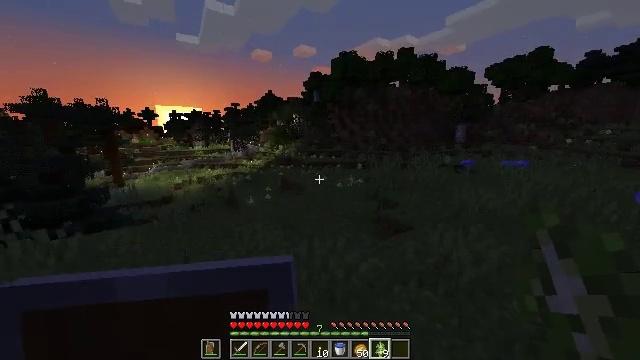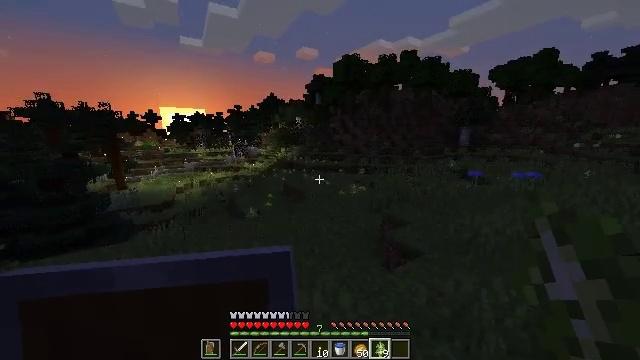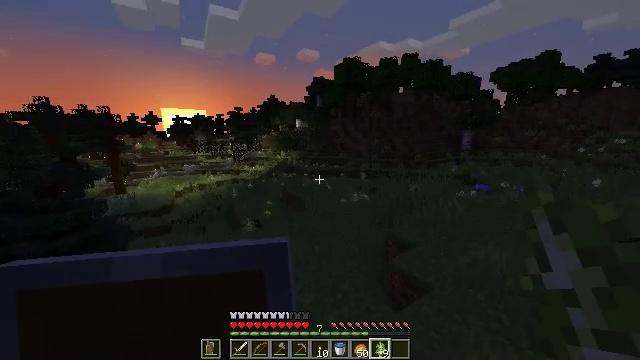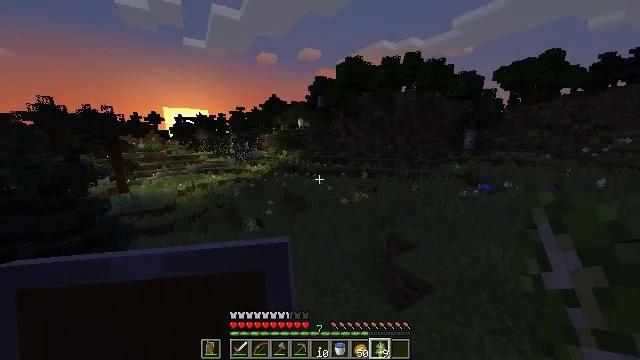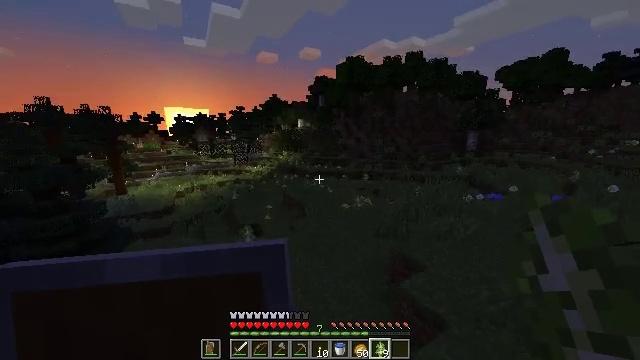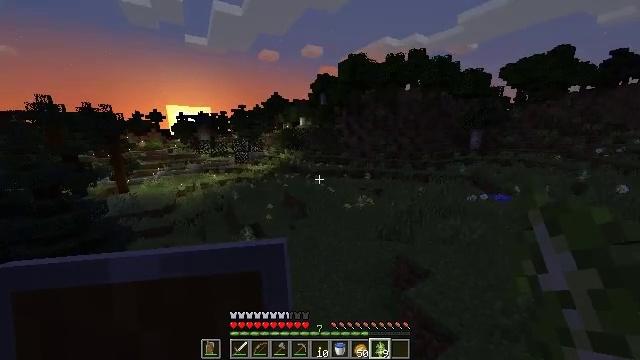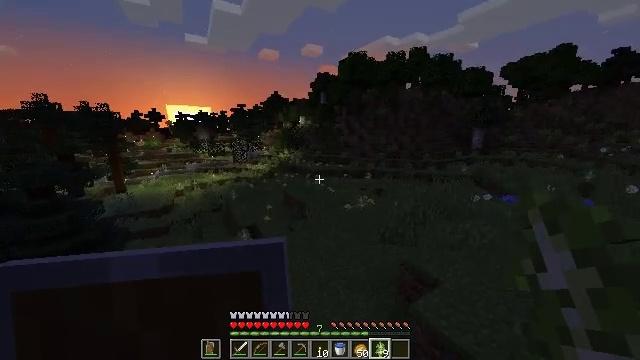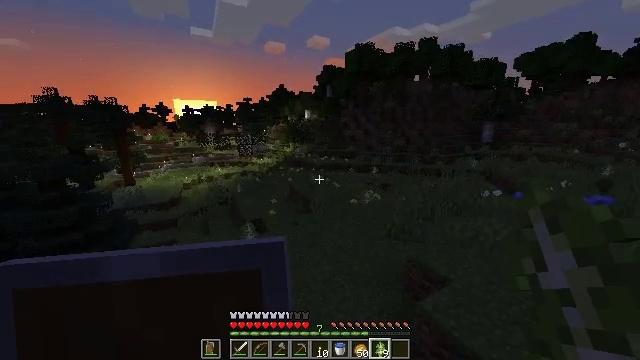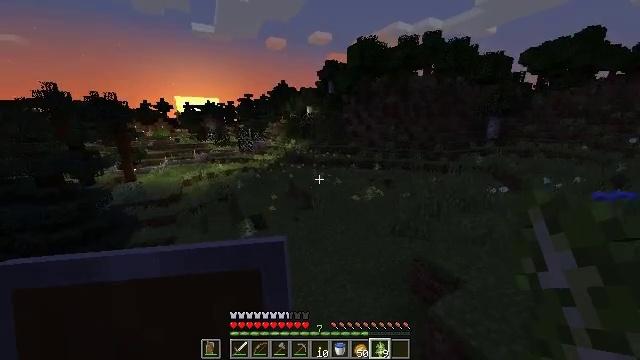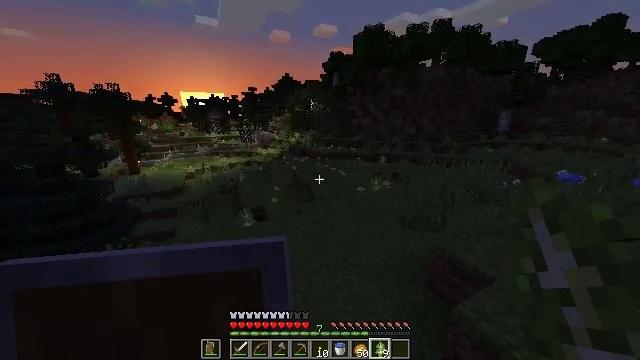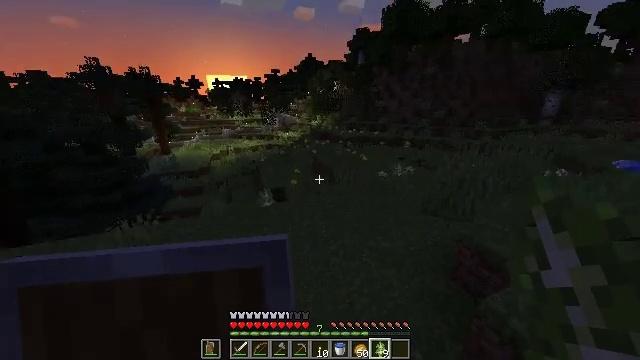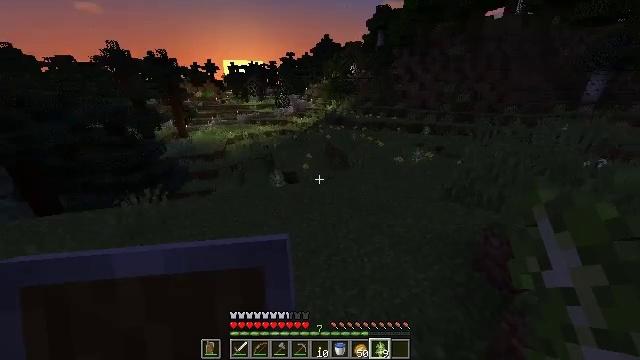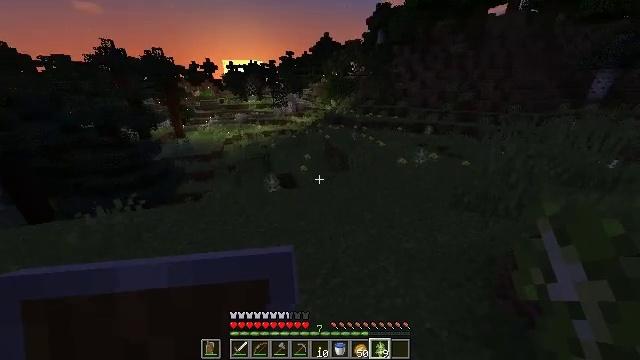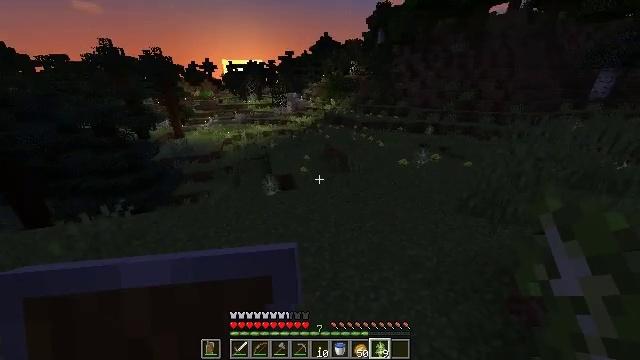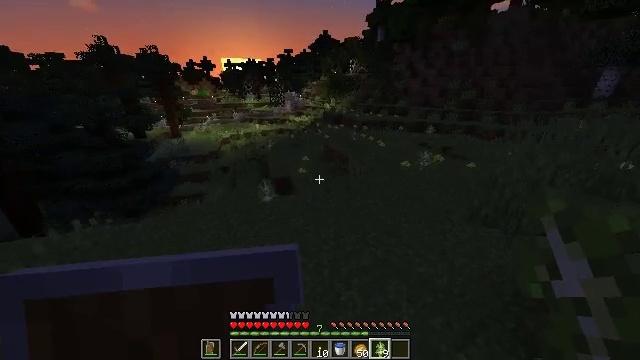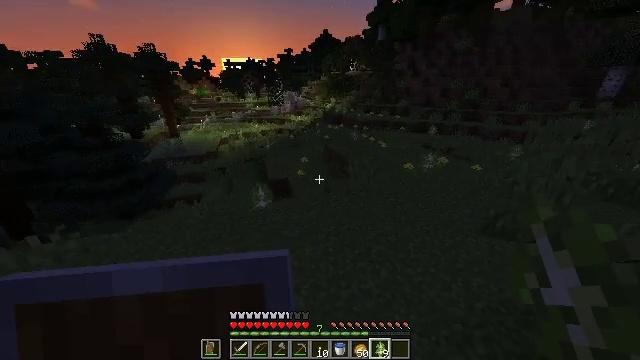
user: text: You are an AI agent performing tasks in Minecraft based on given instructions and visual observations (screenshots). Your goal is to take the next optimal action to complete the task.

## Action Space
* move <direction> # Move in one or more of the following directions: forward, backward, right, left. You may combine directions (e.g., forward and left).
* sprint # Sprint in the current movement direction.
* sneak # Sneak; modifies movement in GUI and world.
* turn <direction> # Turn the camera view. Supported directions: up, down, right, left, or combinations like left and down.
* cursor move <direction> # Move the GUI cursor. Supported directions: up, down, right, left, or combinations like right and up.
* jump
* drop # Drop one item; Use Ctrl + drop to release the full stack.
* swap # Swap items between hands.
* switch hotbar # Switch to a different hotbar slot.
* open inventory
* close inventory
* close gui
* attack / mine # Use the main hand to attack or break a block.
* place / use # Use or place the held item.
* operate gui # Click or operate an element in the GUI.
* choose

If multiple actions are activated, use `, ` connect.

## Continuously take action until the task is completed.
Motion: motion action
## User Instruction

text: Mine the blue bed to pick it up.
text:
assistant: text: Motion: move forward, jump
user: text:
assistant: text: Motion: move forward, jump
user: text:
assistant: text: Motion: move forward, jump
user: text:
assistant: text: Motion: move forward
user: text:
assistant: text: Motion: move forward
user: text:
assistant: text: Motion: move forward
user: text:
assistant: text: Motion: move forward, turn left and down
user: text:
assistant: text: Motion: move forward
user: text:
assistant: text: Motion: move forward, turn left and down
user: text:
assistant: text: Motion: move forward, turn left and down
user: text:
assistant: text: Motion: move forward, turn left and down
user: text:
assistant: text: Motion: move forward
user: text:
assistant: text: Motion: move forward
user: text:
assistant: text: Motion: move forward
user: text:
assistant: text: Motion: move forward
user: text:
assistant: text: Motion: move forward
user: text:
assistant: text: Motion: move forward
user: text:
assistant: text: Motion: move forward
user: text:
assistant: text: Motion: move forward
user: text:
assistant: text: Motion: move forward
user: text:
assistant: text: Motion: move forward
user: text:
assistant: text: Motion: move forward, turn right and up
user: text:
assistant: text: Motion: move forward, turn right and up
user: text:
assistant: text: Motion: move forward, turn right
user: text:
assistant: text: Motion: move forward
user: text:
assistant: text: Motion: move forward
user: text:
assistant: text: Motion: move forward
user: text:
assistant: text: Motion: move forward
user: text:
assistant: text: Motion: move forward
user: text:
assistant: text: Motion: move forward